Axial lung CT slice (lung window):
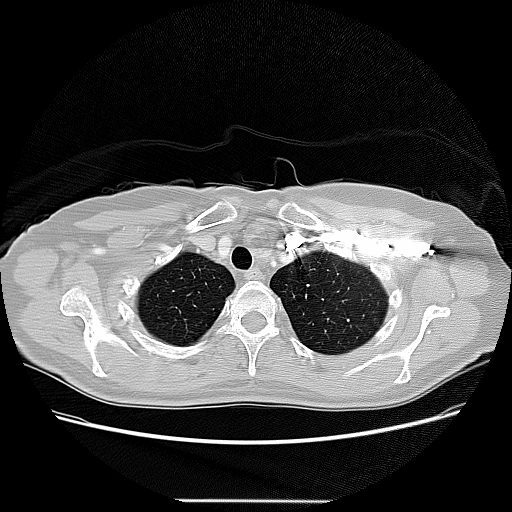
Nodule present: no